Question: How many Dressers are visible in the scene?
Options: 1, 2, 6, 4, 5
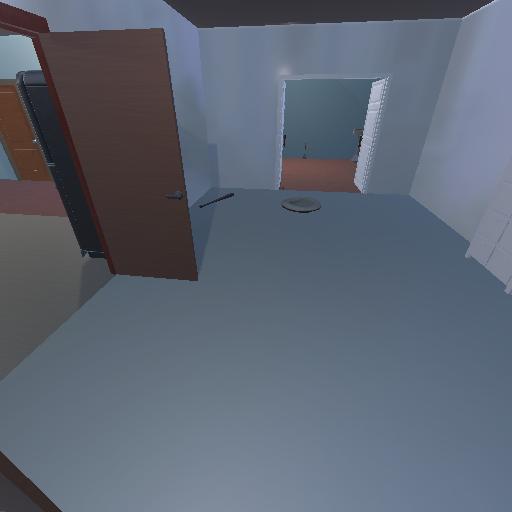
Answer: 1